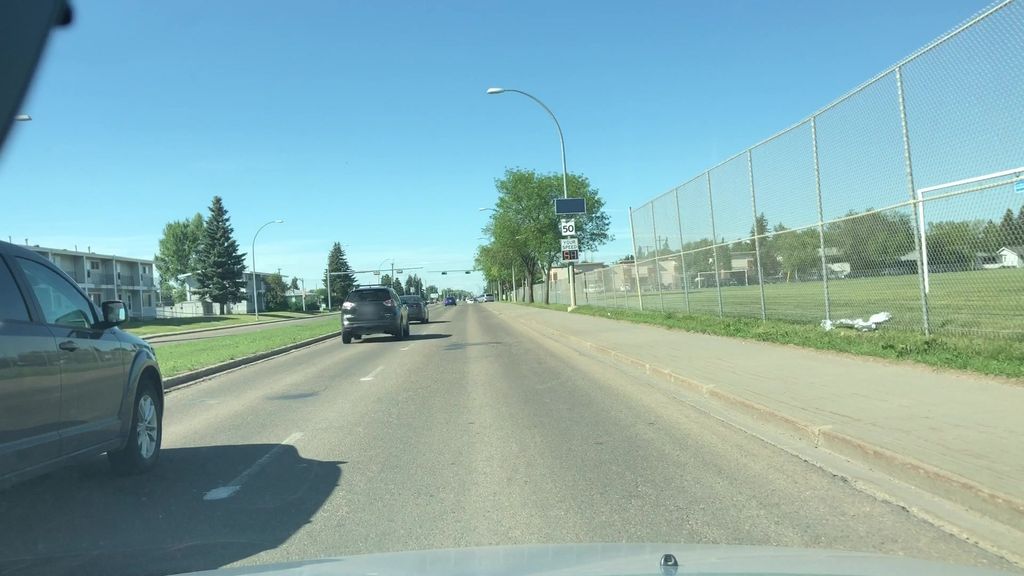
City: edmonton